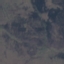
Land use / land cover class: HerbaceousVegetation